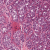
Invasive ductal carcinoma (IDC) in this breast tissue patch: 0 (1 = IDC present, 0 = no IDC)